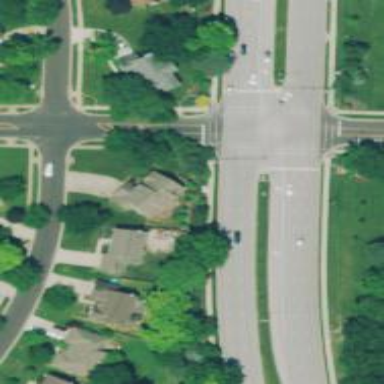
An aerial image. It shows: Road with dash markings.